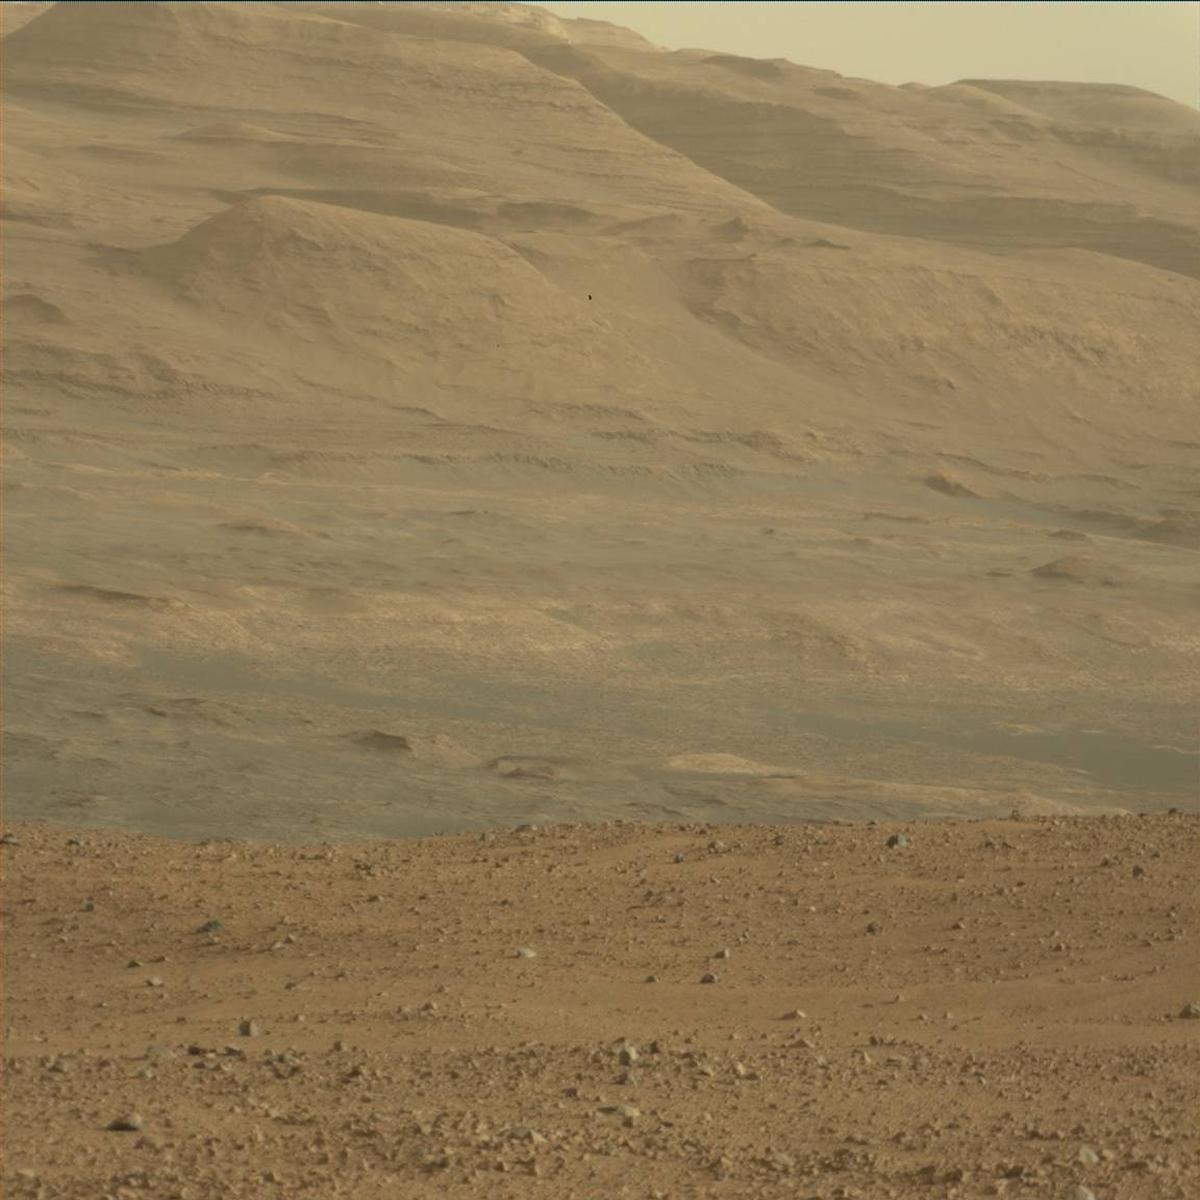
Terrain classes present: Bedrock, Ridge, Rock, Sand / Soil, Sky